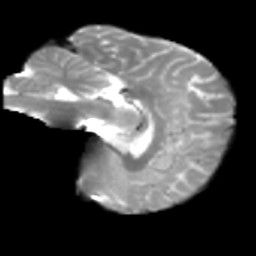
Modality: T2w
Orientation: sagittal
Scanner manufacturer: siemens
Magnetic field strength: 3 T
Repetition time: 4 s
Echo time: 0.0594 s